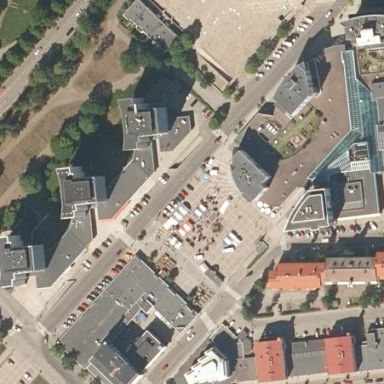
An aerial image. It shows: Mall building.